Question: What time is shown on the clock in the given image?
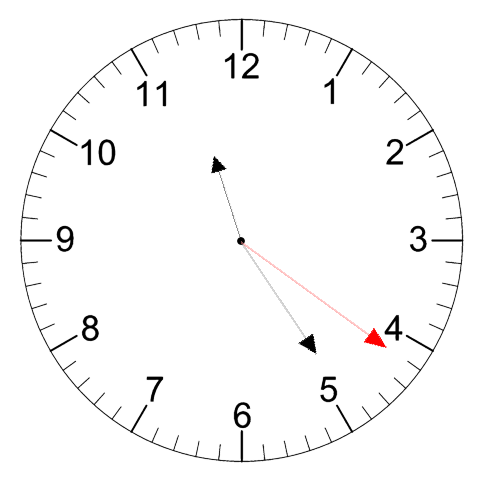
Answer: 11:24:21